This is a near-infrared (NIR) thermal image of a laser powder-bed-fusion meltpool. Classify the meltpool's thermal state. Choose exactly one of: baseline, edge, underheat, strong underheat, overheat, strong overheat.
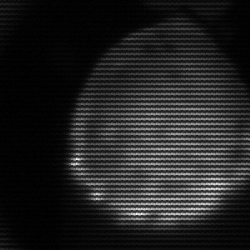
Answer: edge